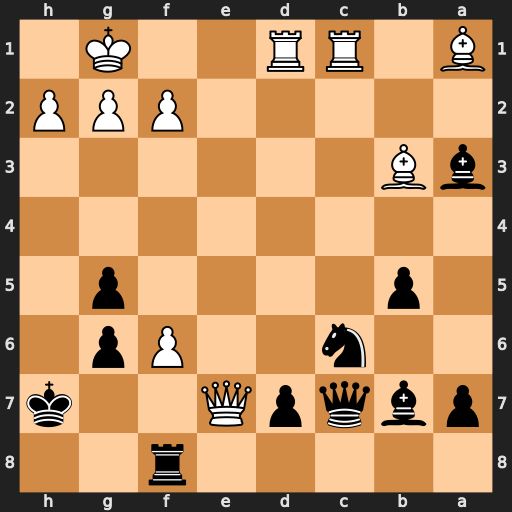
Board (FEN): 5r2/pbqpQ2k/2n2Pp1/1p4p1/8/bB6/5PPP/B1RR2K1
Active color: b
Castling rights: -
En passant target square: -
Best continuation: Bxe7 fxe7 Re8 Rc3 g4